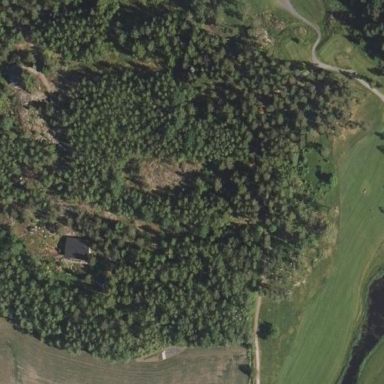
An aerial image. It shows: Forest area.